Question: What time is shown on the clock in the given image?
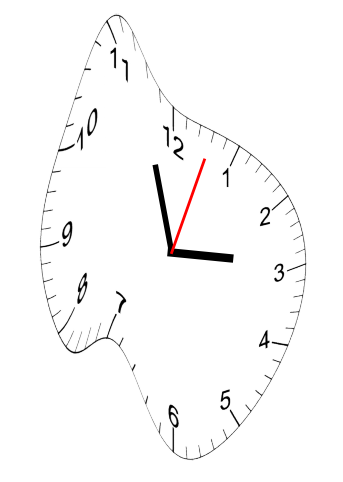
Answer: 02:57:03